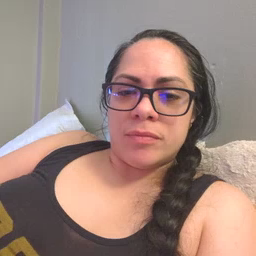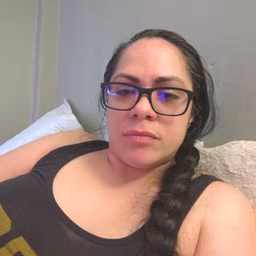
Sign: fireman